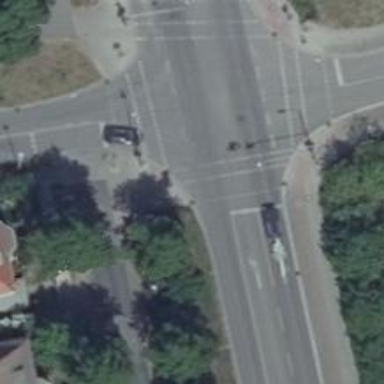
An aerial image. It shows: Road with traffic signals for signaling.